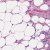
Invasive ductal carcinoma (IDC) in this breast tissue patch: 1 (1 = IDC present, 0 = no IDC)